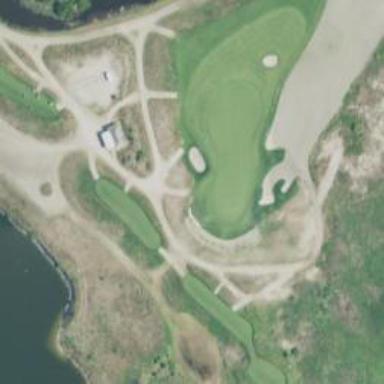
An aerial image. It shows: Grassy area designated as golf fairway.